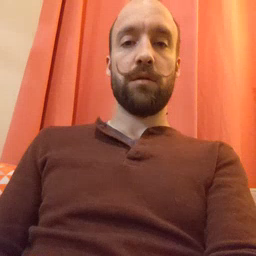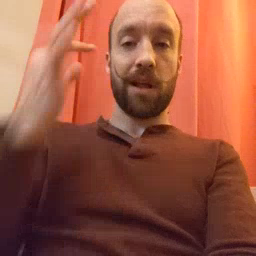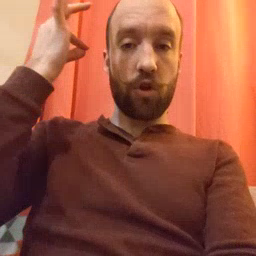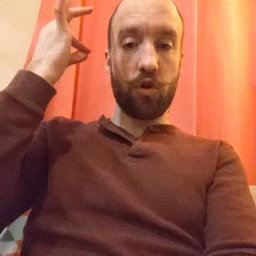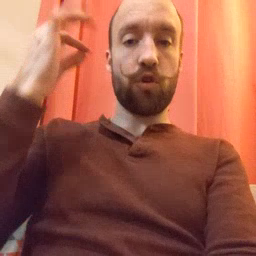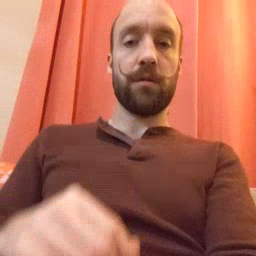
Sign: hair